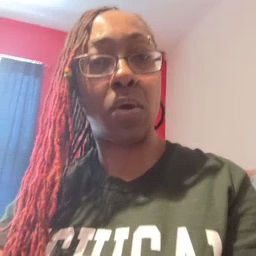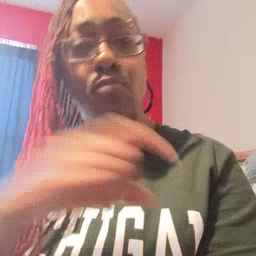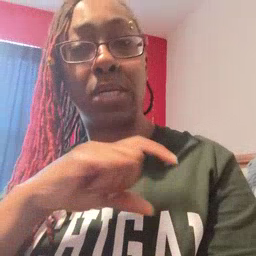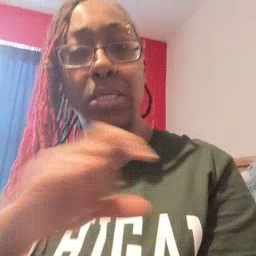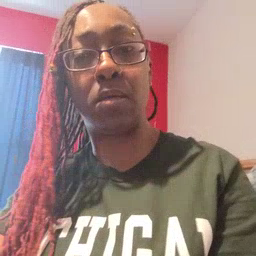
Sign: police